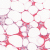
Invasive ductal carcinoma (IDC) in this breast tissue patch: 0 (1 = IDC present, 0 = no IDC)